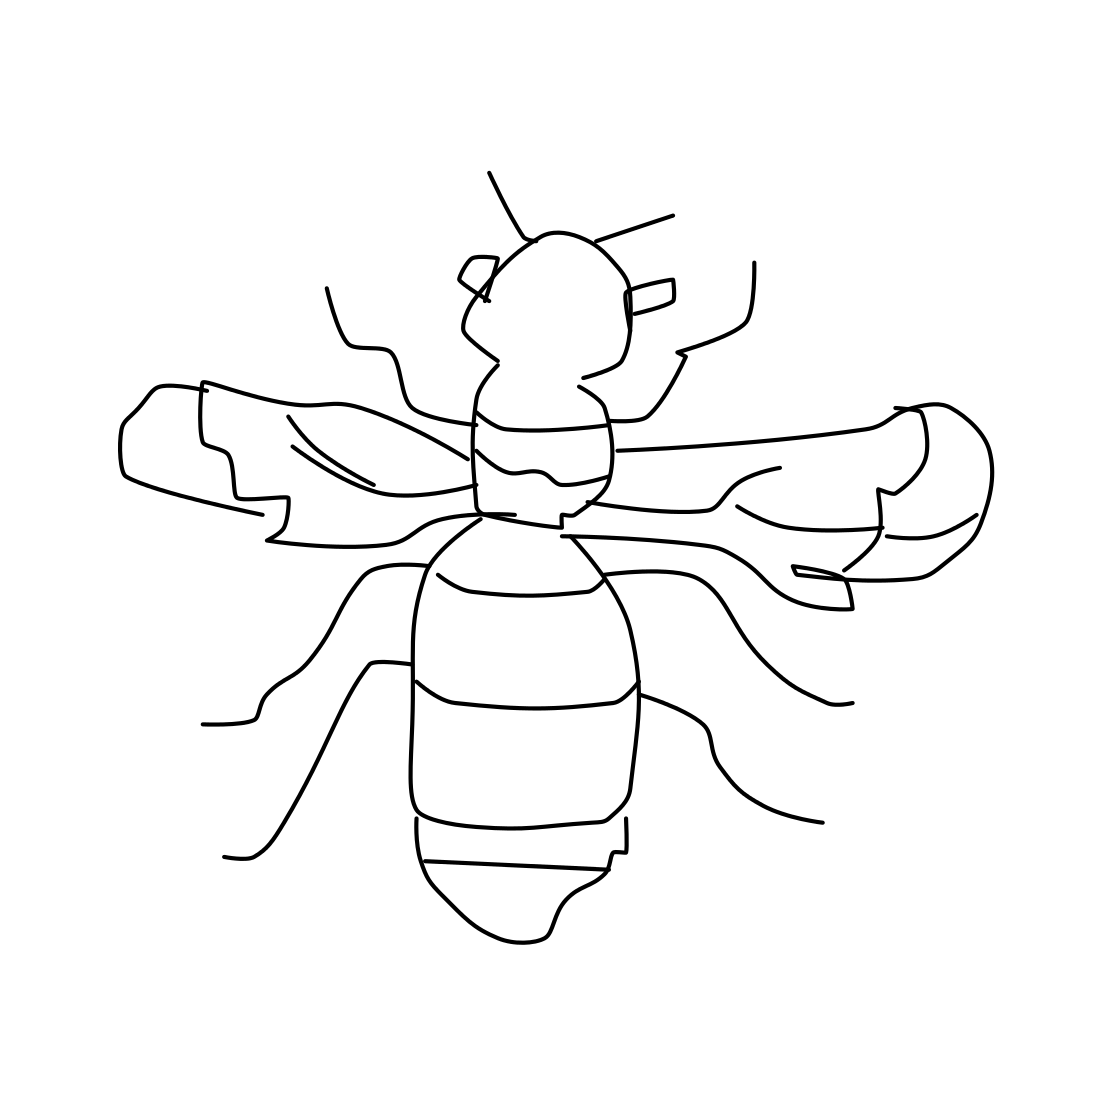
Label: bee